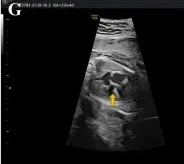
Ultrasound pictures from the third and fourth pregnancy (fetuses II:3 and II:4). (G) II:3: endocardial cushion defects.
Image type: radiology (ultrasound)